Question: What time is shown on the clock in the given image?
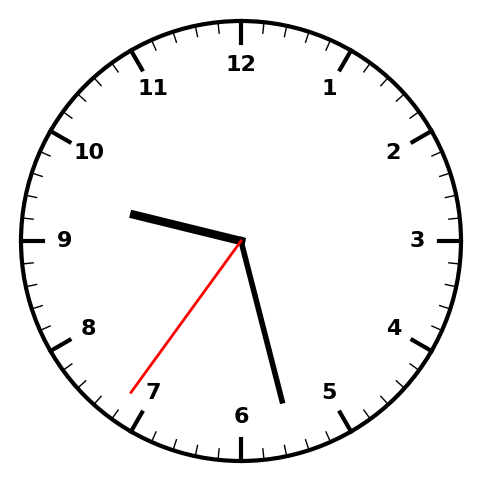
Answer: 09:27:36